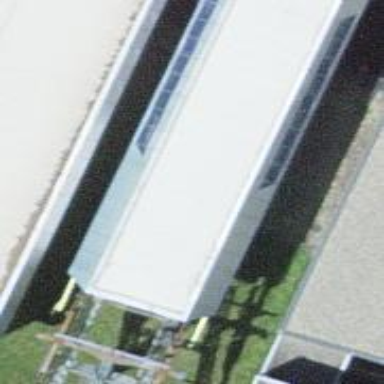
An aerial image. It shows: Aerialway station.